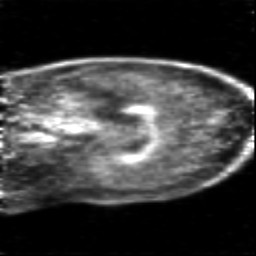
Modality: PET
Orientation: sagittal
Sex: female
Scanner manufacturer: siemens